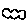
Label: cloud